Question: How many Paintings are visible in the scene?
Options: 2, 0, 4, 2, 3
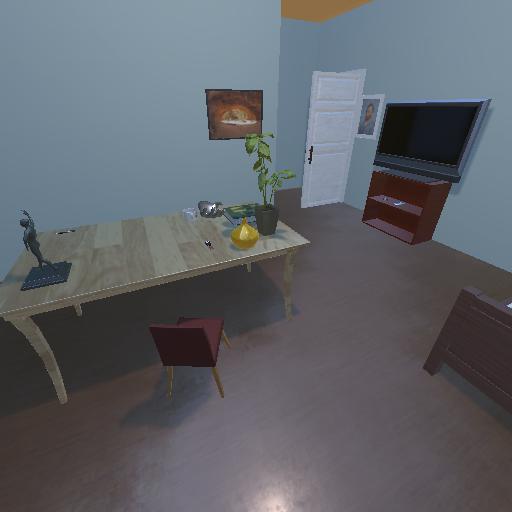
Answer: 2